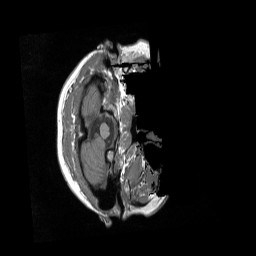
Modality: T1w
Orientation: axial
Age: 46
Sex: female
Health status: ill
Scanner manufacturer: siemens
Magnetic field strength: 3 T
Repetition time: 1.9 s
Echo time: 0.00247 s